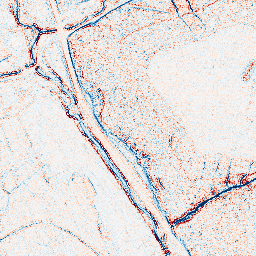
Category: edge_preserving
Decomposition family: anisotropic_diffusion
Decomposition parameters: iterations: 5
kappa: 100
gamma: 0.05
Upsampling method: sinc_hamming
Upsampling parameters: scale: 4
kernel_size: 16
Upsampling scale: 4